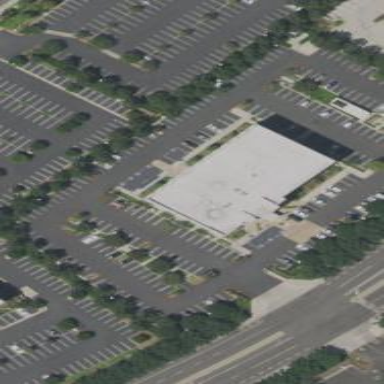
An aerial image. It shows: Office building.